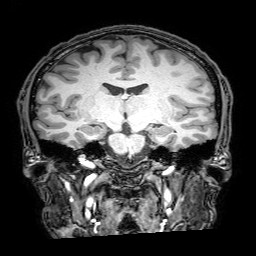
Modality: T1w
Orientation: sagittal
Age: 23
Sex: female